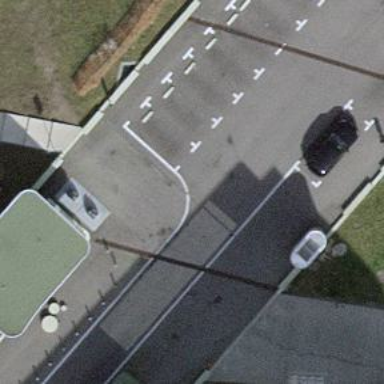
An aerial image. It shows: Unmarked road crossing.